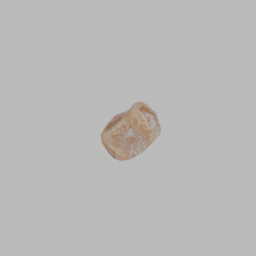
Label: nature